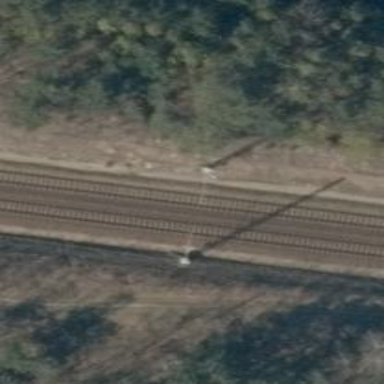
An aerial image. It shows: Milestone along the railway with catenary mast.